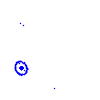
Particle: proton